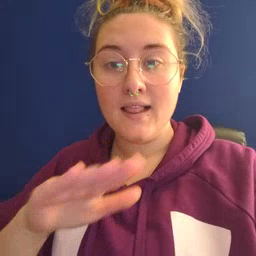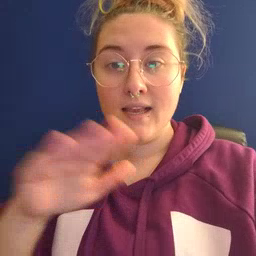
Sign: clean